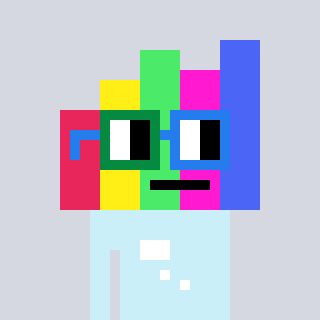
a pixel art character with square green and blue glasses, a bar chart-shaped head and a cold-colored body on a cool background